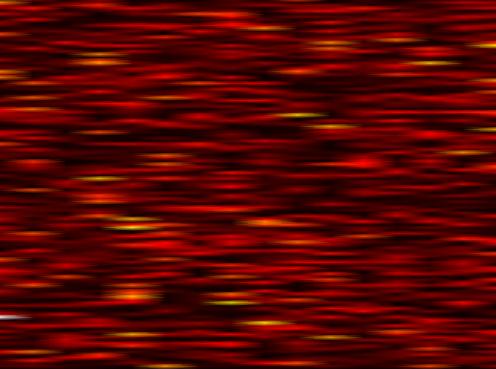
Label: WOLA